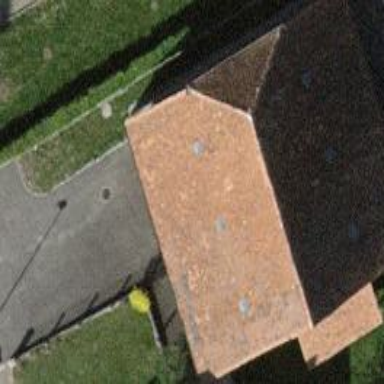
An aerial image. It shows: House with hipped roof.